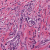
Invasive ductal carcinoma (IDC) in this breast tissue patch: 1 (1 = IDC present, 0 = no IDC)